Question: I have this error during visual studio 2015 installation on windows server 2012 r2

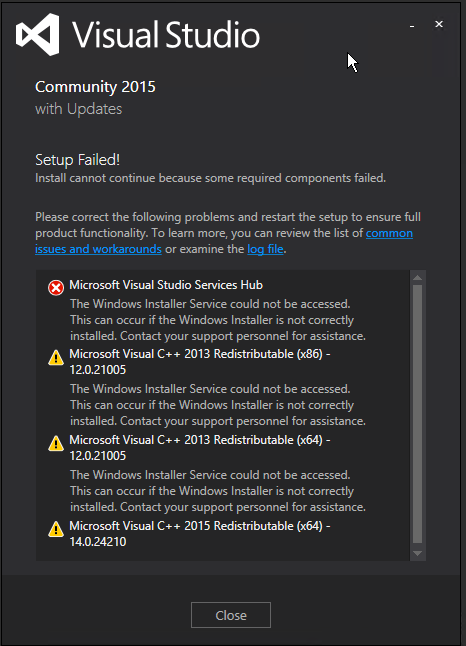
Answer: try running that command on cmd 'net start MSIServer'
You could check the windows installer service is working or not from the services.msc Normally it should stay at "Manual".